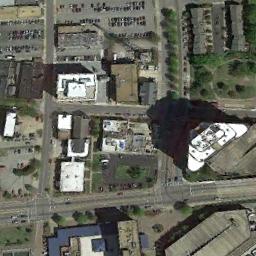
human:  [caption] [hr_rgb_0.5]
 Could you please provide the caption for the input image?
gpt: There is a triangular region in the picture .

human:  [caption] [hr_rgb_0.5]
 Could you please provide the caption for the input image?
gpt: The commercial area is near a parking lot .

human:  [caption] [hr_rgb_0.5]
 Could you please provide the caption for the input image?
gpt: There are some white buildings on a commercial area .

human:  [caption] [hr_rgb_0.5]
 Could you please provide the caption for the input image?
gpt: In a business district there are several tall buildings of different shapes and several roads with many cars  There are many cars in the open space beside the road .

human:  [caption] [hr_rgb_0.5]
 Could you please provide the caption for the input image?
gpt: A commercial area has some buildings and some roads go through the commercial area and a parking lot is also in the commercial area .